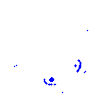
Particle: pion